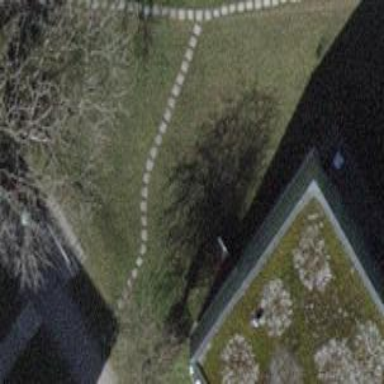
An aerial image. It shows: Path made of paving stones.